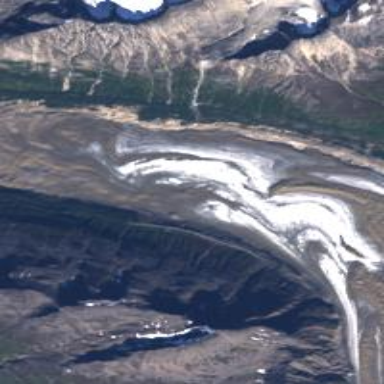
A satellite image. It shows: Stunning view of glacier.